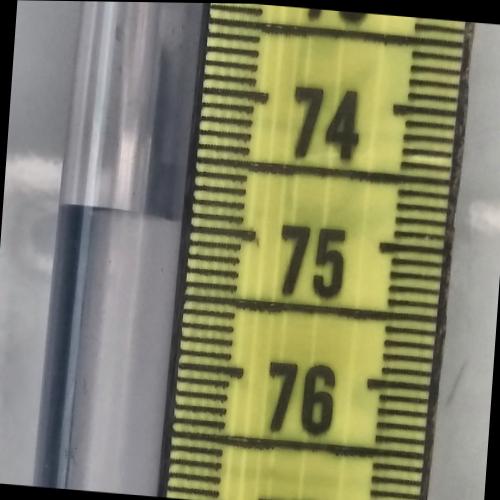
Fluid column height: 75.0 cm